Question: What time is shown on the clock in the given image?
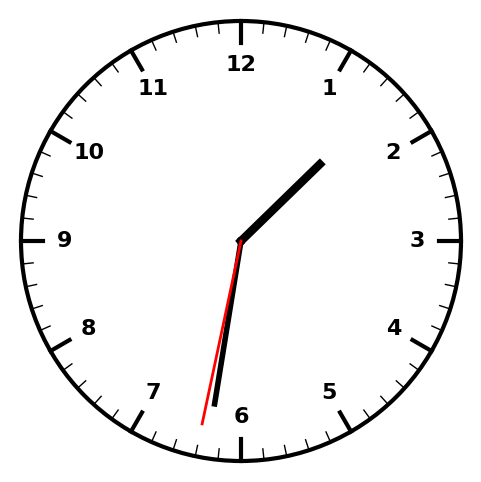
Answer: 01:31:32